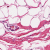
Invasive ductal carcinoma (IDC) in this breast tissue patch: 0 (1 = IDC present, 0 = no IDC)